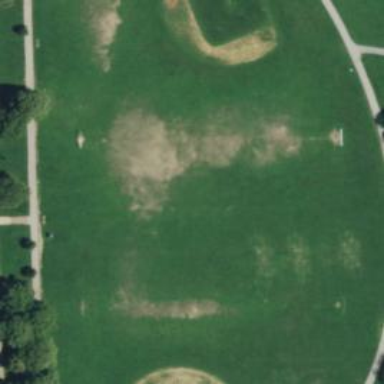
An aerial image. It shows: Multi-sport pitch with grass surface.